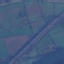
Label: Highway